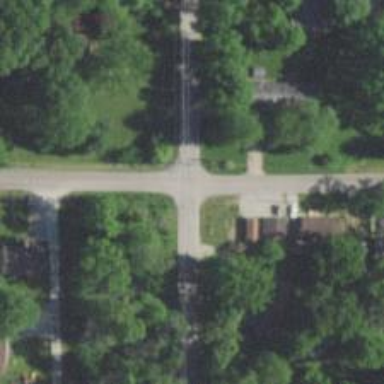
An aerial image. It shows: Stop road.